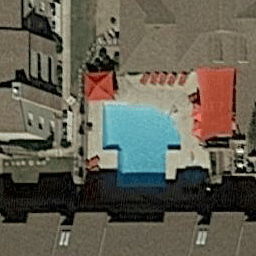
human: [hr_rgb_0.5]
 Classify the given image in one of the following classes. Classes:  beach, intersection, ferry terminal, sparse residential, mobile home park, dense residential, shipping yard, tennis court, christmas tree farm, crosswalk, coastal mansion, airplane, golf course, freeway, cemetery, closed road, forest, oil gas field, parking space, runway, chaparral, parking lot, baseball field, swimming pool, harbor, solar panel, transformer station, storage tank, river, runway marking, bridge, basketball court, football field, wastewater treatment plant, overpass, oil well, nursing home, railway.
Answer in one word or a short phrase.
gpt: swimming pool